Question: I'd like to display what looks like a vertical tab bar at left side as in, for example, Twitter app for iPad:

1. Is that a UISplitViewController with a UITabBar within its left side?
2. Is it a tab bar with vertical orientation (if that is possible, I couldn't find such property in UITabBar class...)?
3. Is it a custom tabBar-like control?
4. I've read some posts dealing with this (for instance, iOS vertical tab bar), that were written some time ago, does this issue remain the same?
Thanks!
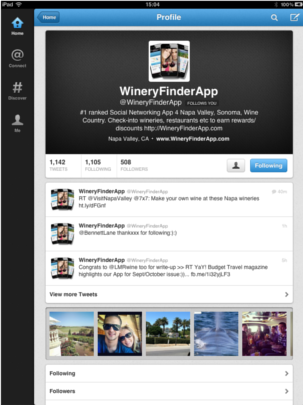
Answer: Custom tabbar controls are available. I think <URL> will fit with your requirements.